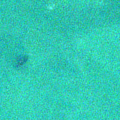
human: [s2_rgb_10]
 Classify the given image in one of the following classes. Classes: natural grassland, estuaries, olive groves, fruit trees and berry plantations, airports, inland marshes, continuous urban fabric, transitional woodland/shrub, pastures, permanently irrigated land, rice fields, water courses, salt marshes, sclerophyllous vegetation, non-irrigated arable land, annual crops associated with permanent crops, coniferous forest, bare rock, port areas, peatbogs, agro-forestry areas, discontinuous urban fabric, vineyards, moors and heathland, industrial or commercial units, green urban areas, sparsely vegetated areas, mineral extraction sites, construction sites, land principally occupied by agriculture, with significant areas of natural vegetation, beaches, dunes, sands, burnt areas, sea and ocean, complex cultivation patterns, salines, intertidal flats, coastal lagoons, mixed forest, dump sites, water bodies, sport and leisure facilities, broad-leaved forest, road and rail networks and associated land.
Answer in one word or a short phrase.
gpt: sea and ocean